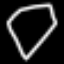
Label: diamond